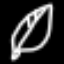
Label: leaf